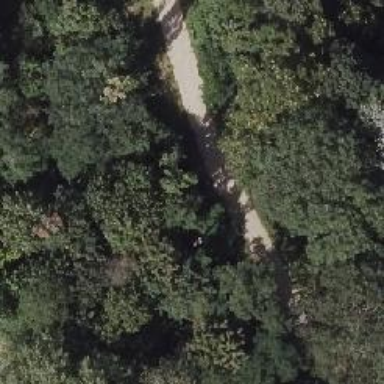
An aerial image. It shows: Footway along the road.